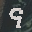
Label: 9